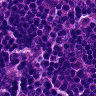
Metastatic tissue present: no